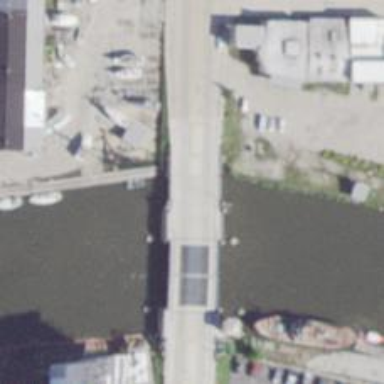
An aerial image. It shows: Tertiary road passing over movable bascule bridge.